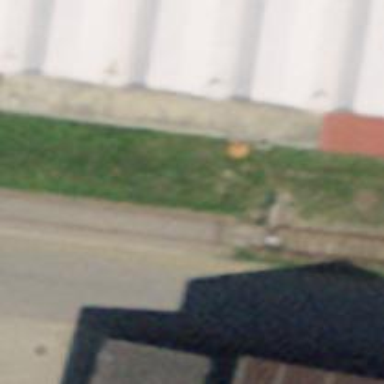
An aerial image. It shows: Railway switch.